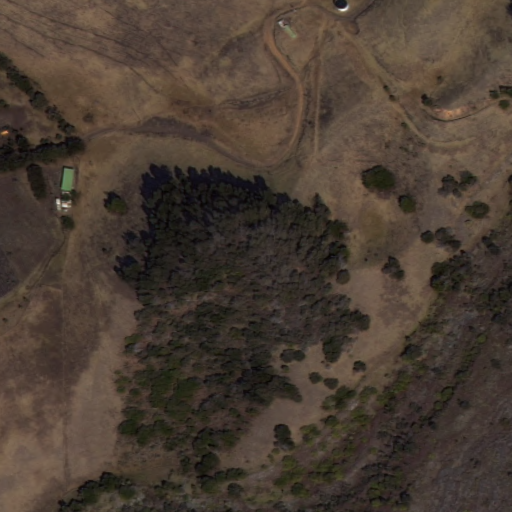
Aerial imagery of mountain in Hawaii named Luapelani containing only unknown